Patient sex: F
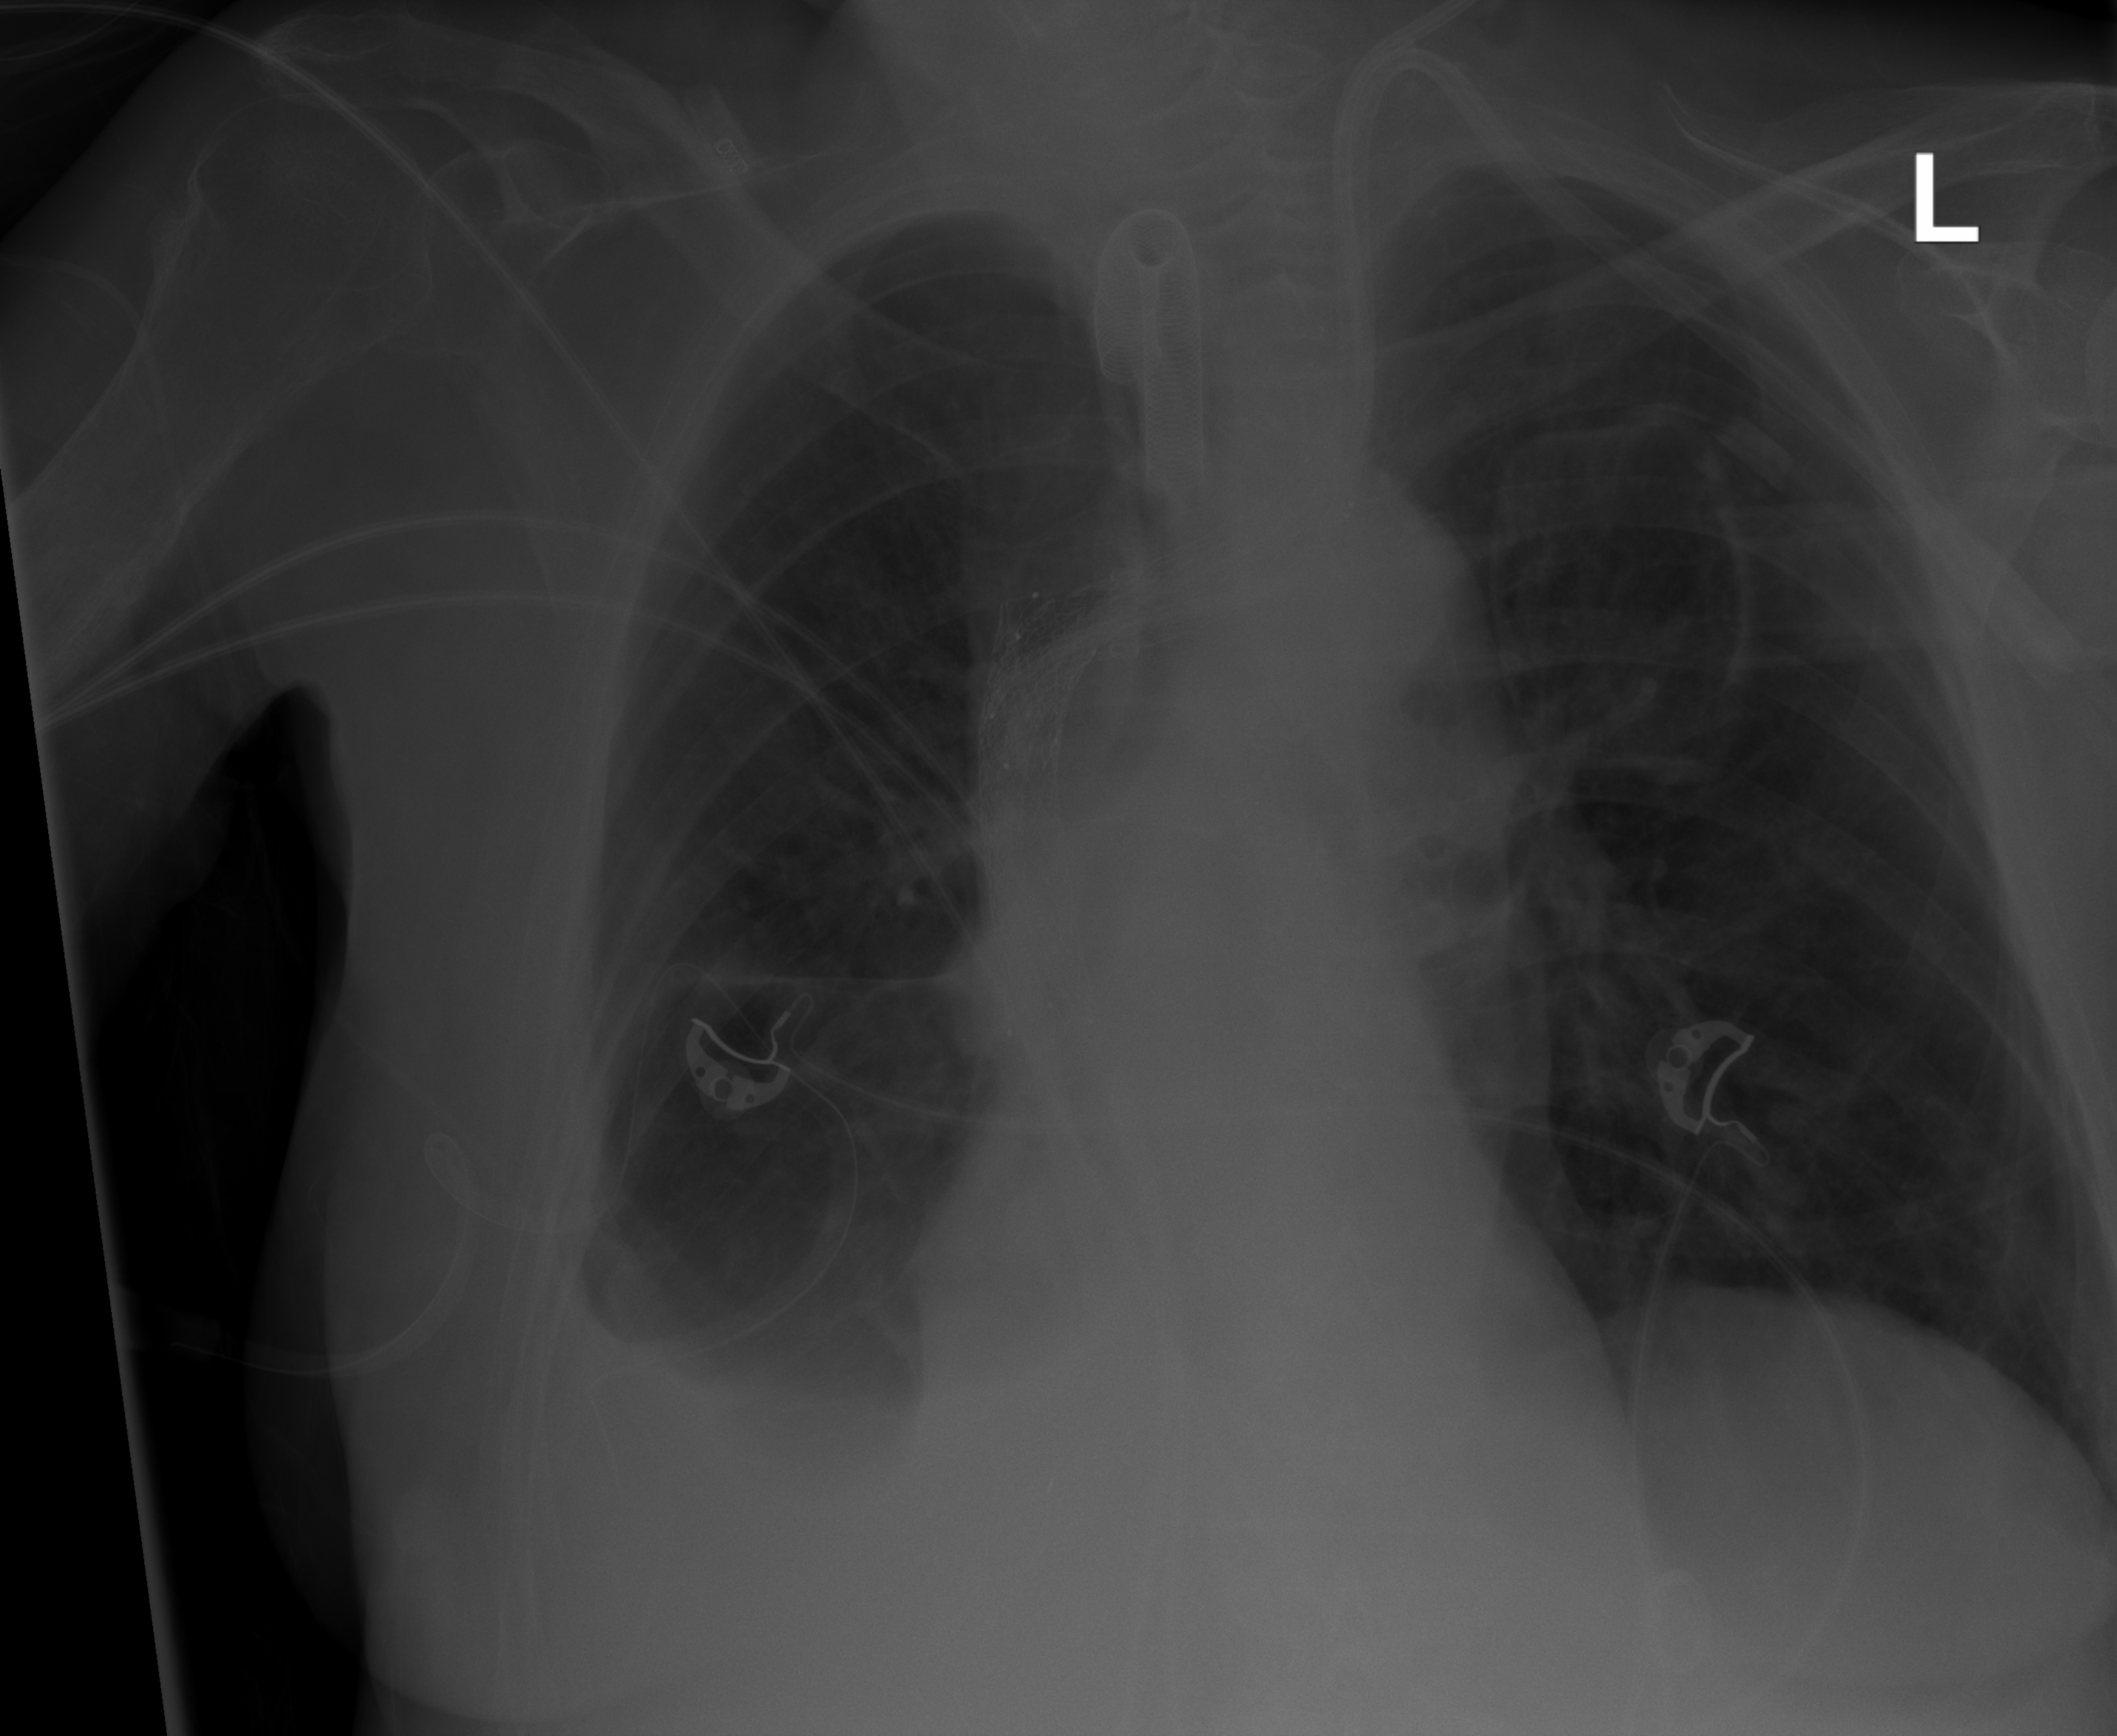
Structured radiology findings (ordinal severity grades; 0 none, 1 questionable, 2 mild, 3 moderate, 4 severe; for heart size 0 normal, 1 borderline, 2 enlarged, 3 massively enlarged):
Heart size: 0
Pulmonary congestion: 0
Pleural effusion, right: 2
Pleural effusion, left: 0
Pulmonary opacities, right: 0
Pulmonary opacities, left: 0
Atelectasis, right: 2
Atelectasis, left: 0